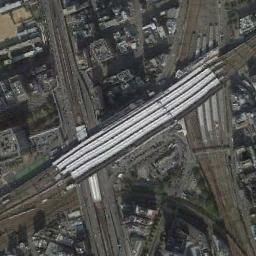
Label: railway_station